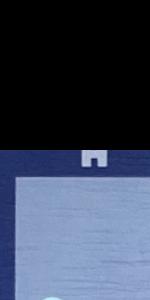
Label: Empty